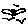
Label: bird